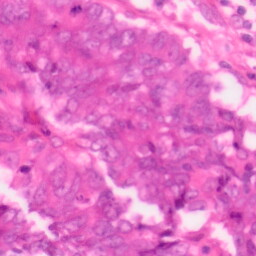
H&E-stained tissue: Colon